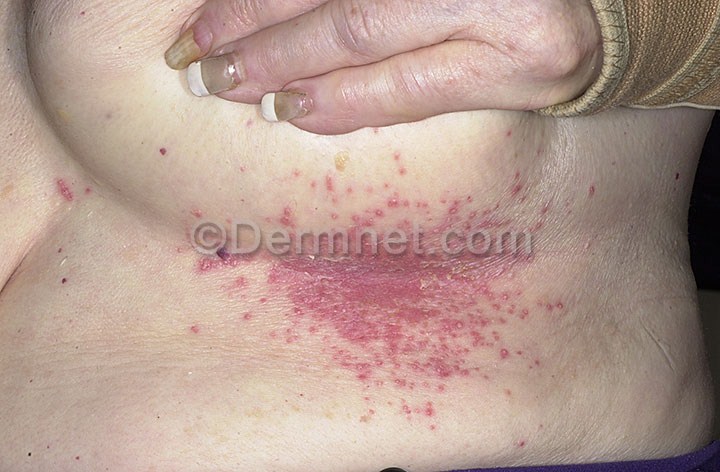
Disease: Tinea Ringworm Candidiasis and other Fungal Infections